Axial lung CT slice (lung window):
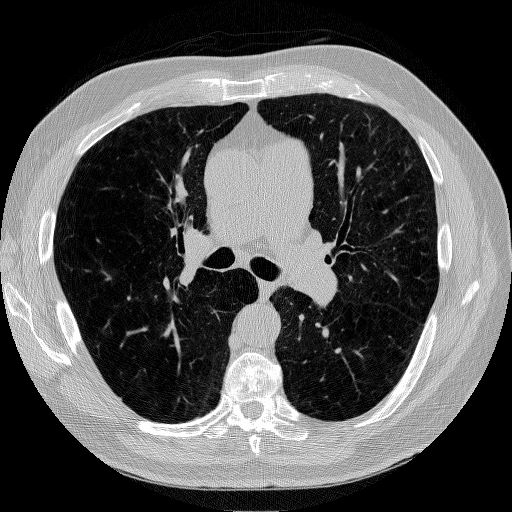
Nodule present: no